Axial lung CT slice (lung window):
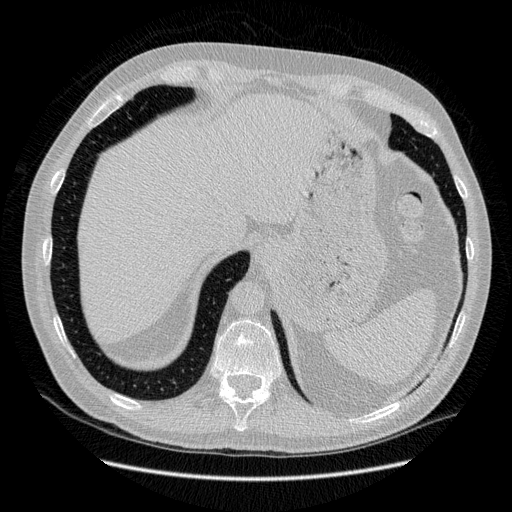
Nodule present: no